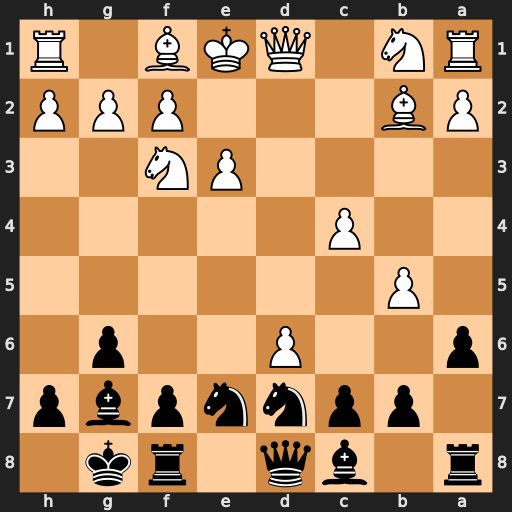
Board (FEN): r1bq1rk1/1ppnnpbp/p2P2p1/1P6/2P5/4PN2/PB3PPP/RN1QKB1R
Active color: b
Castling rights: KQ
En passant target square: -
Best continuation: Bxb2 dxe7 Qxe7